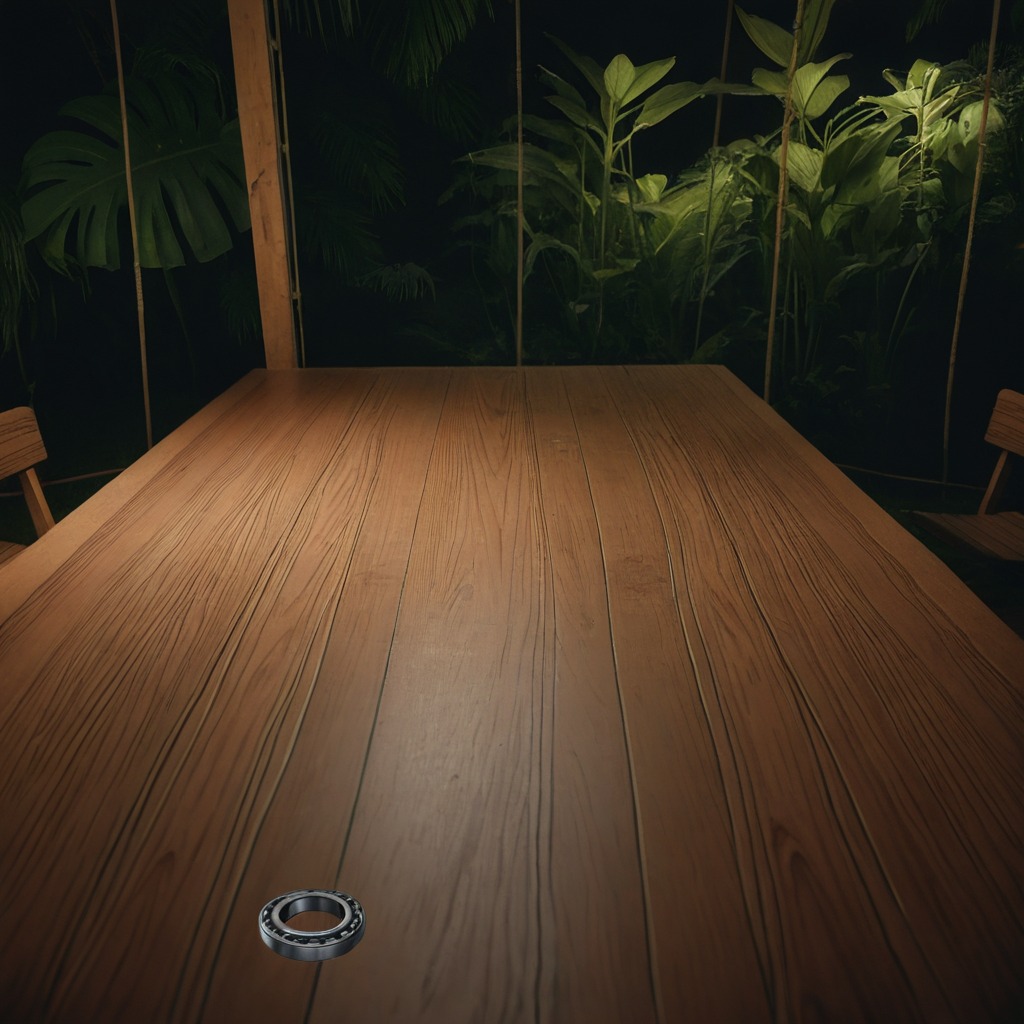
A metal ball bearing is lying on a wooden table.